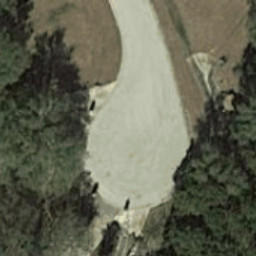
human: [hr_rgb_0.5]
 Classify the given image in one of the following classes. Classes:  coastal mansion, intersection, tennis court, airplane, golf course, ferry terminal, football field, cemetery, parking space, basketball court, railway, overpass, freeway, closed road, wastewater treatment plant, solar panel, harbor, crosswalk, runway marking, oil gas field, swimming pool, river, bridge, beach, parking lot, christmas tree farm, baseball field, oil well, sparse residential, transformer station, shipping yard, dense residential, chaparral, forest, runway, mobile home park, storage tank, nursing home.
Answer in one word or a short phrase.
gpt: closed road